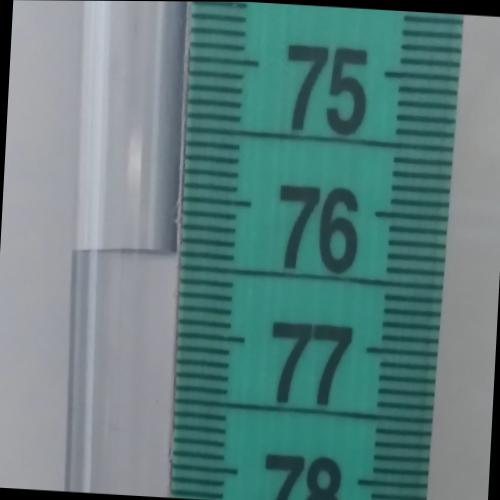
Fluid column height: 76.4 cm